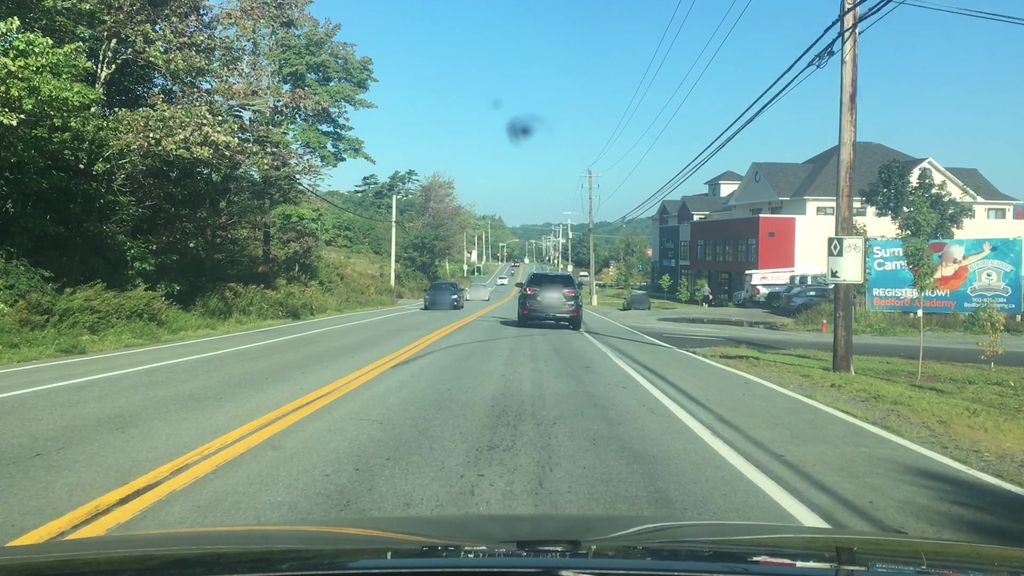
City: halifax